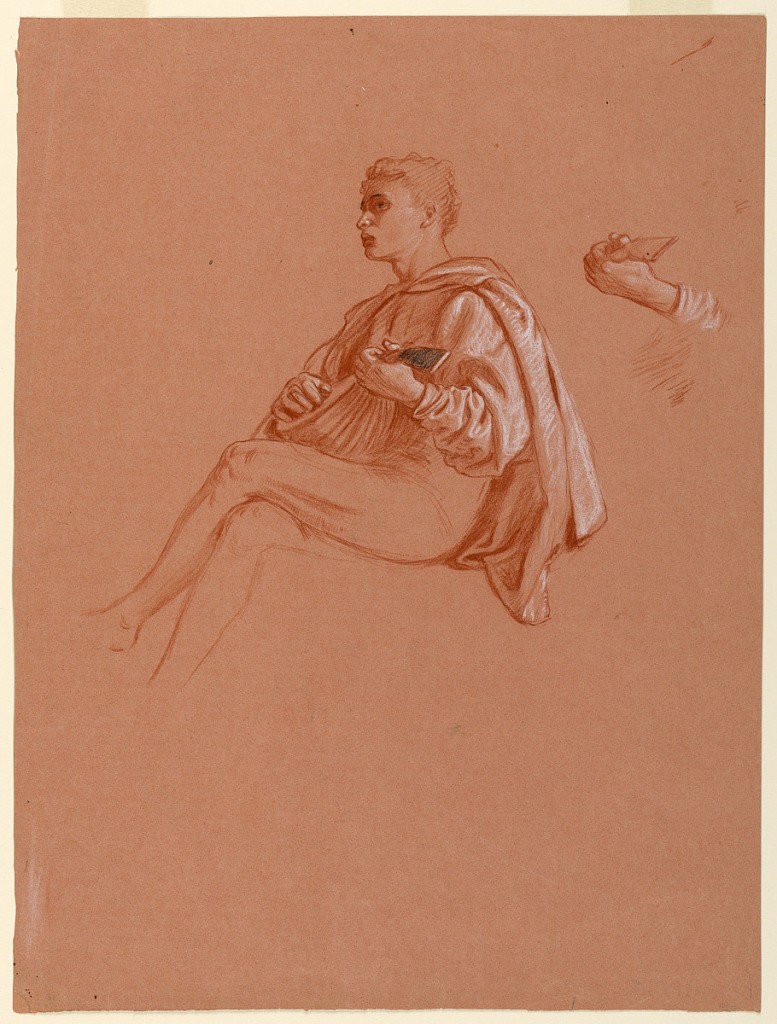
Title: Study for "A Florentine Picnic"
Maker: Elihu Vedder, American, 1836 – 1923
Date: ca. 1871
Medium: Pastel crayon on paper
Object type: Drawing
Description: A young male figure in costume, seated, facing left, his  head shown almost in profile. He plays a mandolin. At right, detail of hand holding the bow of the instrument.